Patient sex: M
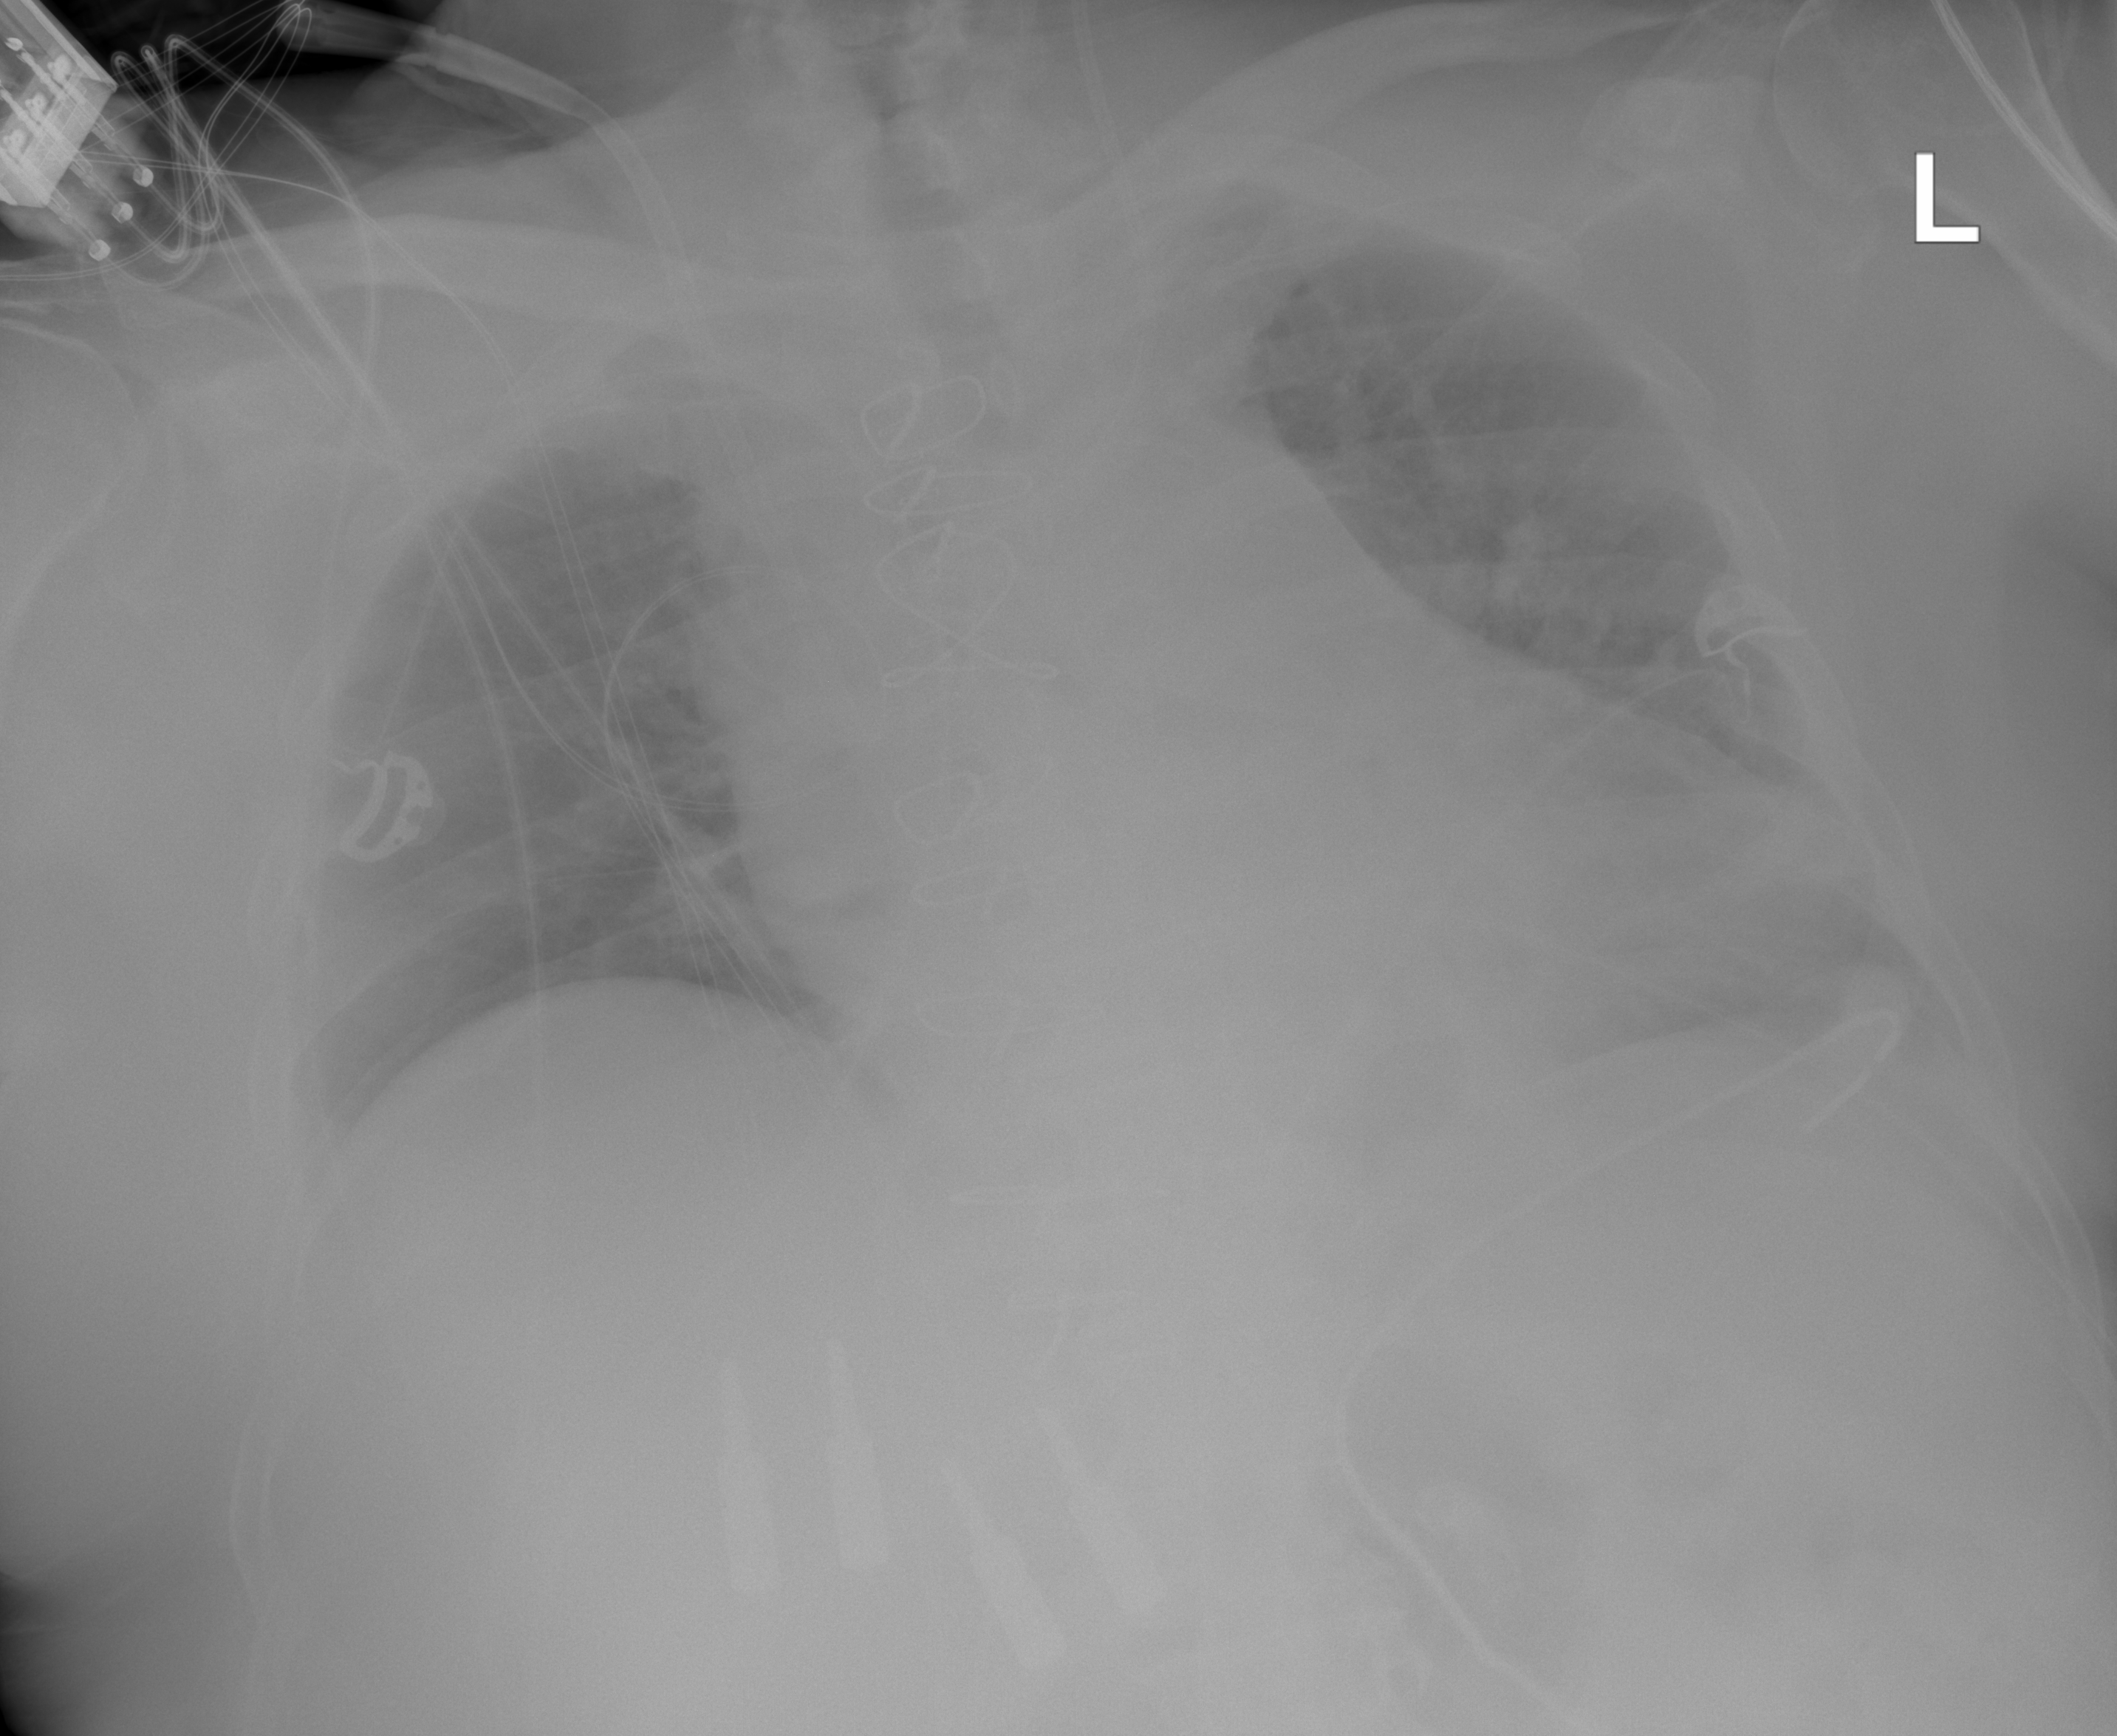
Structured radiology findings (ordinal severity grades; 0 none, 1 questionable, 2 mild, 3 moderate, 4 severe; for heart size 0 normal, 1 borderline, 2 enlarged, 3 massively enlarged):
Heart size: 2
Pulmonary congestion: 2
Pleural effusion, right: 0
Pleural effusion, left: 0
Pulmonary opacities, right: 0
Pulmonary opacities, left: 0
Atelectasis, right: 0
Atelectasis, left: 1